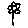
Label: flower